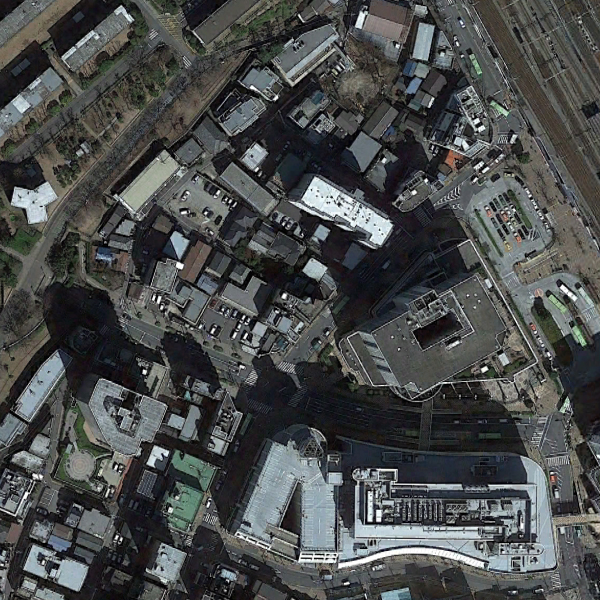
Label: Commercial